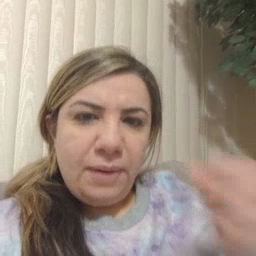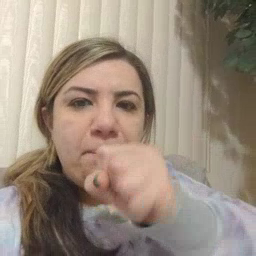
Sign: make